Current action and preconditions to check: trajectory_clear

Your task: For each precondition in the list above, predict whether it will hold at this action.

Consider the current scene as observed from the mobile robot's camera, and analyze the predicted future states of all dynamic agents (e.g., people, animals, vehicles, or any moving entities) within the NEXT SECOND.

IMPORTANT: Only answer "very likely" if you are absolutely certain—based on strong, clear evidence—that a dynamic agent will violate the precondition in the predicted future state. Do NOT answer "very likely" for unlikely, ambiguous, or low-probability risks.

Ask yourself for each precondition: Is there a high probability, with clear and convincing evidence, that the predicted future states of any dynamic agent will interfere with the predicted future state of the currently executing action within the NEXT SECOND, causing that precondition to fail?

Assess the risk level based on these predictions. Use "likely" or "very likely" if motions create a clear risk of interference.

Use "neutral" or "improbable" if agents are nearby but their predicted paths are clearly diverging or non-conflicting.

Failure Risk Categories: "very improbable", "improbable", "neutral", "likely", "very likely"

Answer Format: Output ONLY the probability_of_failure value from these categories: "very improbable", "improbable", "neutral", "likely", "very likely"

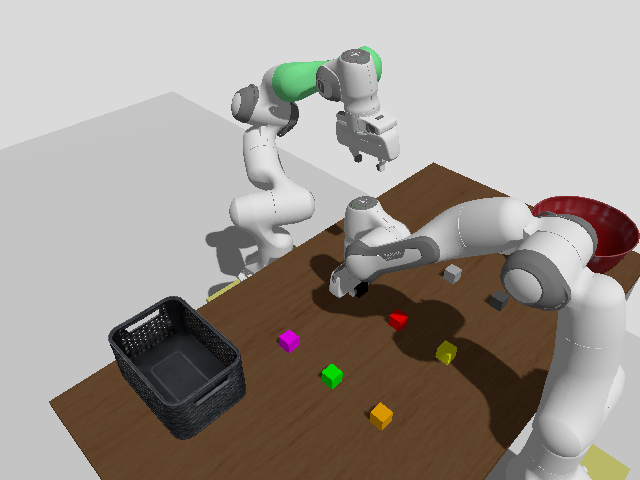

Answer: improbable